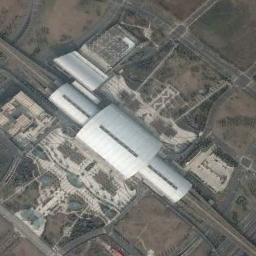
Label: railway_station